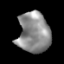
Tissue: lung
Cell type: Epithelial cells
Senescence score: 0.5594
Nuclear area (px): 1271
Mean DAPI intensity: 140.65